Question: This is probably a newbie question because I'm a newbie with Eclipse. I've got a file in my Eclipse Scala project that imports salat classes using 'import com.novus.salat._'. Eclipse gives me errors: "object salat is not a member of package com.novus" and "object novus is not a member of package com".
The package com.novus.salat is in my "src" folder in Eclipse, so I don't understand why I get these errors.

The com.novus.salat package is linked from a source code folder ([path]/com/novus/salat/) outside of my Eclipse project directory. I couldn't copy the com folder into my project because the folder "com" already exists for something else, plus I don't want to do that anyway because I want the salat source code to be easily updatable by updating the git submodule (since it was cloned from GitHub). Linking the files instead of copying should work, right? I'm having the same problem with other packages I'm trying to import. What am I doing wrong?
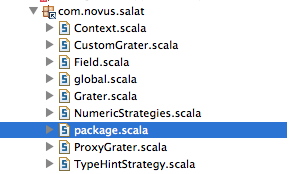
Answer: You should link to the folder above com, most likely '.../src/main/scala'. Since you probably already have a 'scala' source folder you can name the folder something like 'scalat_scala'.
Linking to the source will work as long as those source files compile, which will be the case as long as you have the dependencies of those source files on the classpath of your project.